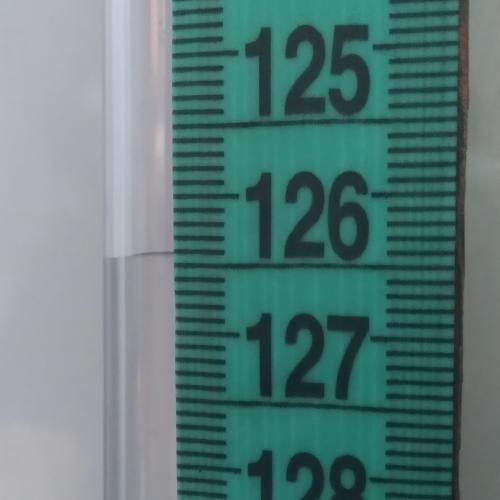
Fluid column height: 126.4 cm